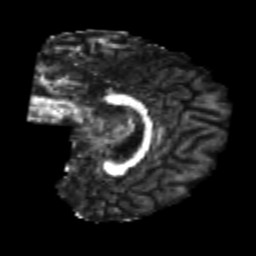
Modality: FA
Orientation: sagittal
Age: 20
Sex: male
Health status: healthy
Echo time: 0.074 s